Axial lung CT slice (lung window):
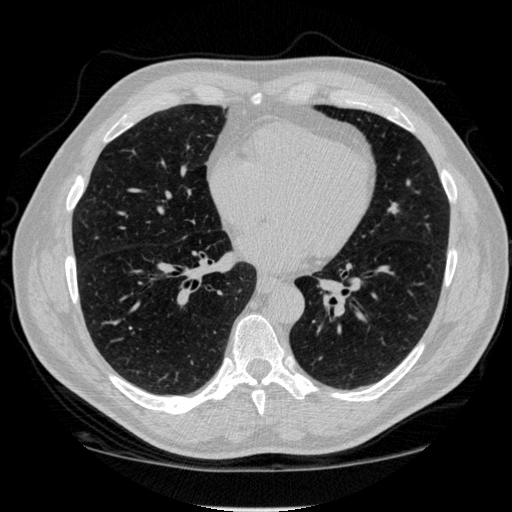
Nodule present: yes
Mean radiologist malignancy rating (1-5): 1